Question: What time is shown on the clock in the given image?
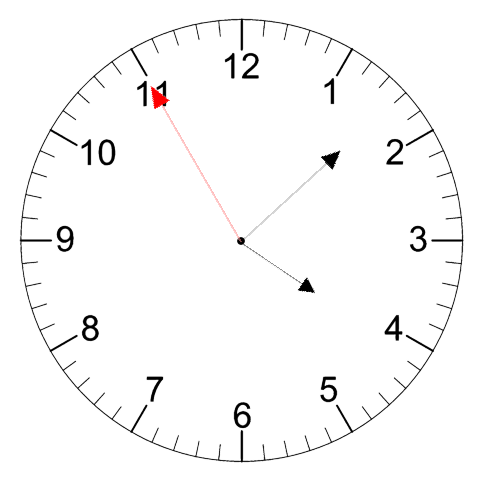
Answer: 04:07:55